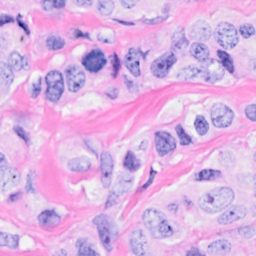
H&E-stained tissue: Breast